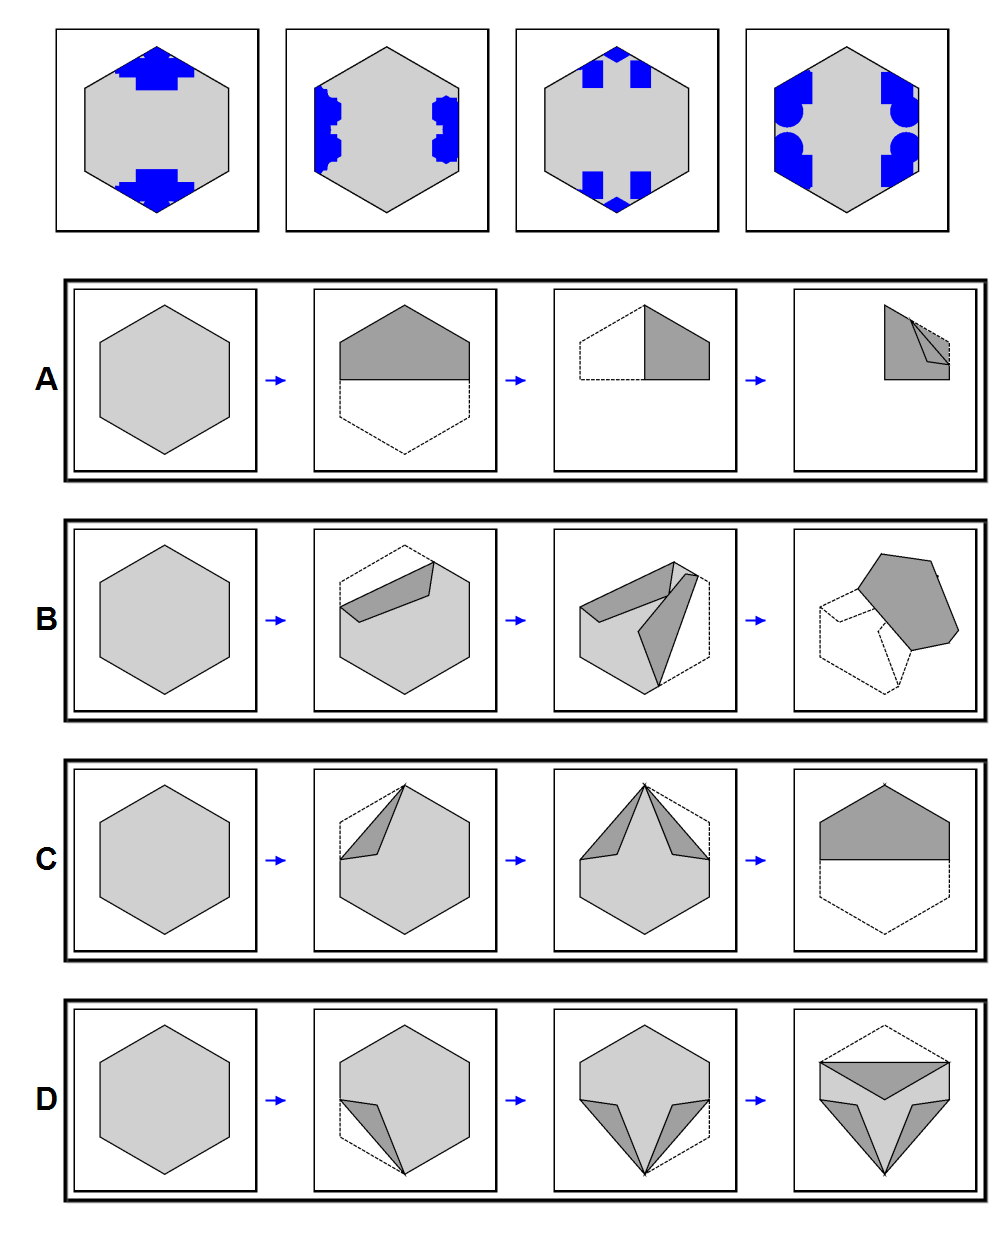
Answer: A